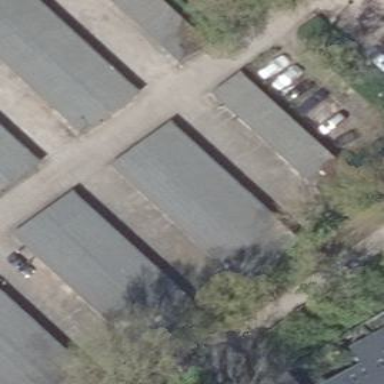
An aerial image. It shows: Group of garages.